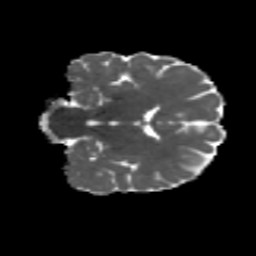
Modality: MD
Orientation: coronal
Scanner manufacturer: siemens
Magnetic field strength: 3 T
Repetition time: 4.16 s
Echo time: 0.0806 s